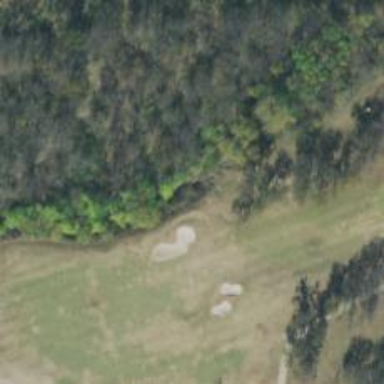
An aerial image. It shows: Golf course feature - water hazard.